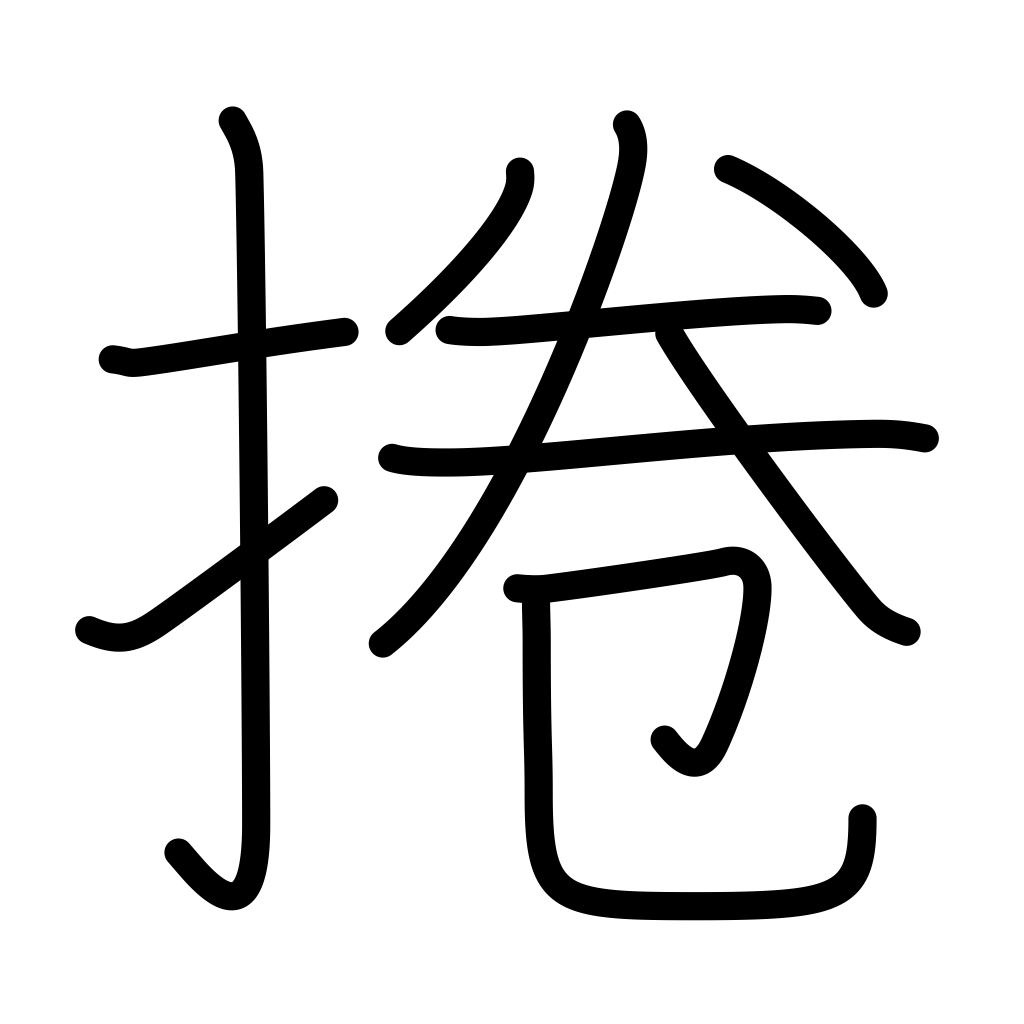
Meaning: roll, wind, coil, turn pages, roll up sleeves, strip off, be turned, be rolled up